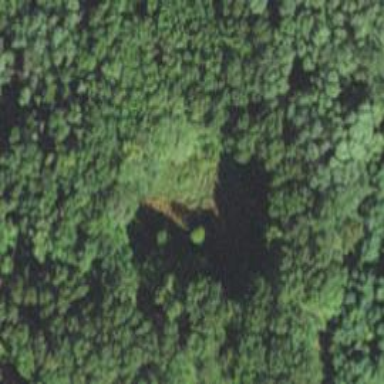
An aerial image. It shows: Existing preserved open space in the woodland.